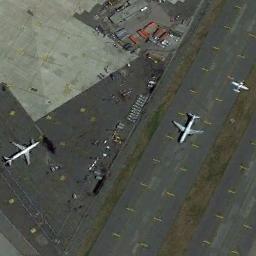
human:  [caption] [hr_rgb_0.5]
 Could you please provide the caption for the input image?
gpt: Three planes are parked on the runway near the buildings .

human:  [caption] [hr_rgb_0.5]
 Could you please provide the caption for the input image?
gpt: There are two planes on the runway, One in the open space next to the runway, And many buildings next to the plane .

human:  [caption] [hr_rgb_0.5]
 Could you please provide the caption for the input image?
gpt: A small plane and a big plane on the runway while some facilities and cars beside .

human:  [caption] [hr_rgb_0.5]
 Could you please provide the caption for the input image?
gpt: Three white planes parked on the dark gray runway .

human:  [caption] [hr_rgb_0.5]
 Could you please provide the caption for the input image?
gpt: Three planes are on the marked ground .